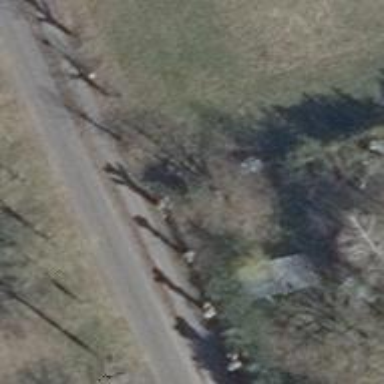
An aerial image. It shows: Avenue of trees.